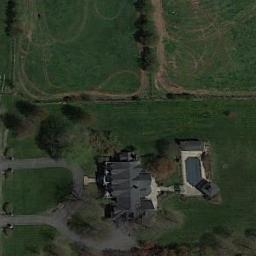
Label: sparse_residential